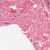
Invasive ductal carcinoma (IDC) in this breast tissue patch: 0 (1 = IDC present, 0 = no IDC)